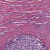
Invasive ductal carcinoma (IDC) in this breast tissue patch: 0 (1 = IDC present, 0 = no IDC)